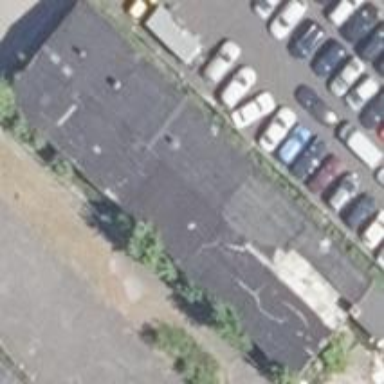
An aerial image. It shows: Commercial building.